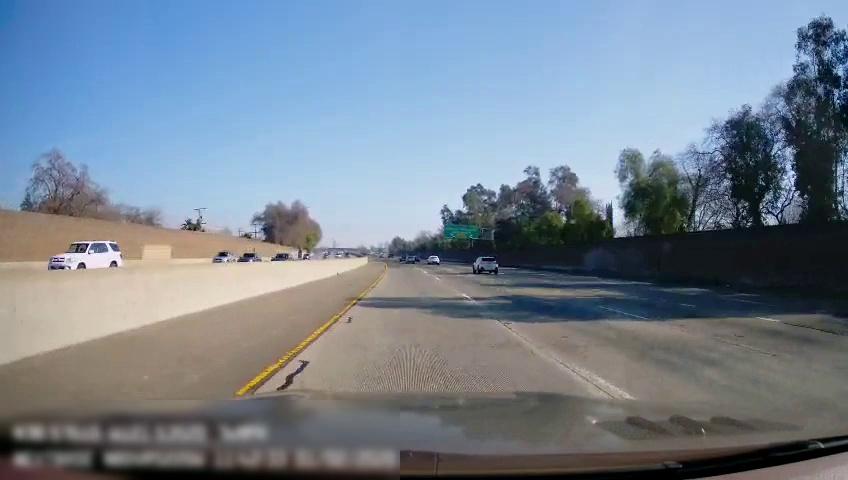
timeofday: Day
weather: Sunny
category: Vehicles | SUV
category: Vehicles | Truck
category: Vehicles | Truck
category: Vehicles | Car
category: Drivable Space
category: Vehicles | Car
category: Vehicles | SUV
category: Lanes | Current Lane
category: Lanes | Current Lane
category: Lanes | Current Lane
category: Lanes | Alternate Lane
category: Traffic | Signs